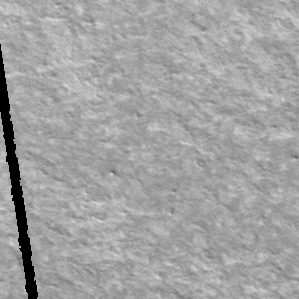
Label: frost